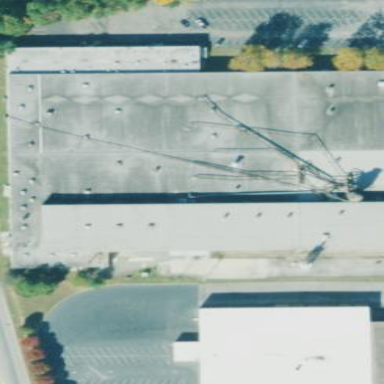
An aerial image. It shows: Warehouse building.